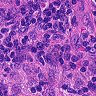
Metastatic tissue present: no